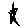
Label: star